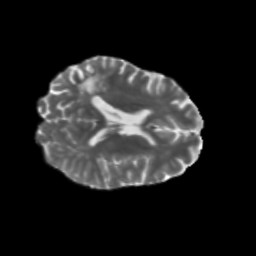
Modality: T2w
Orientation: axial
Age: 42
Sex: female
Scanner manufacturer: siemens
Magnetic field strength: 3 T
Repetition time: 5.25 s
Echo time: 0.08 s